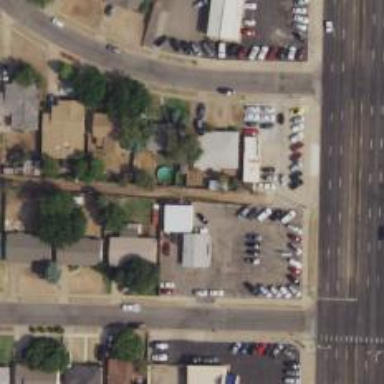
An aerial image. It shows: Alleyway designated as service road.